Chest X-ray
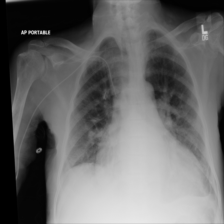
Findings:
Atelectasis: positive
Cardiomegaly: positive
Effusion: negative
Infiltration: positive
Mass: negative
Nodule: negative
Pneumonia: negative
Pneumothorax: negative
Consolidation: negative
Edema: negative
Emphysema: negative
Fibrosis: negative
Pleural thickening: negative
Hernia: negative